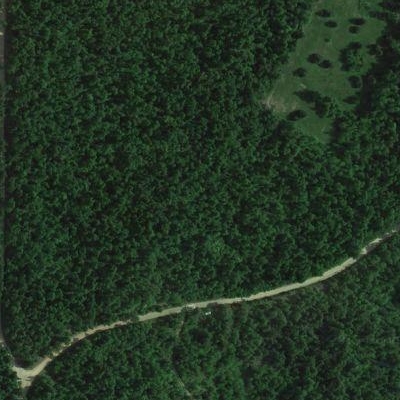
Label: eForest